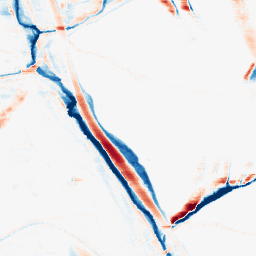
Category: morphological
Decomposition family: morphological_rect
Decomposition parameters: operation: average
width: 20
height: 5
Upsampling method: regularized
Upsampling parameters: scale: 4
lambda_reg: 0.001
Upsampling scale: 4